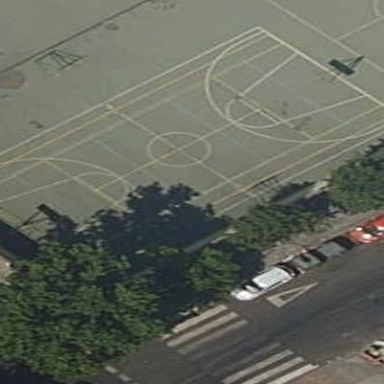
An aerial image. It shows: Basketball court in the leisure land pitch.